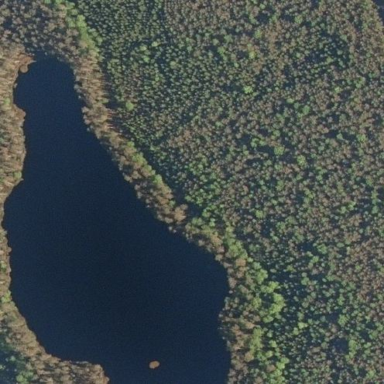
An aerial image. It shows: Serene lake.